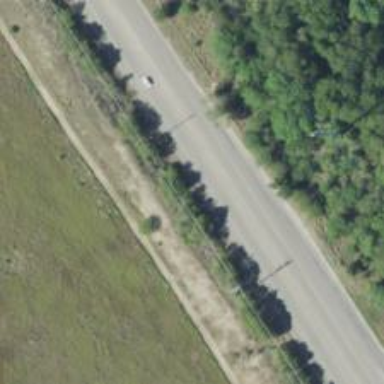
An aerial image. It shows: Power pole.